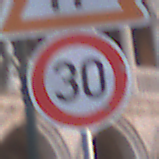
Verkehrszeichen: Geschwindigkeit30
Zusatzzeichen oben: EinseitigVerengteFahrbahnLinks
Umgebung: Outdoor, Urban
Tageszeit: SunriseSunset
Wetter: Clear
Licht: Natural
Jahreszeit: NotSpecified
Kontrast: MediumContrast